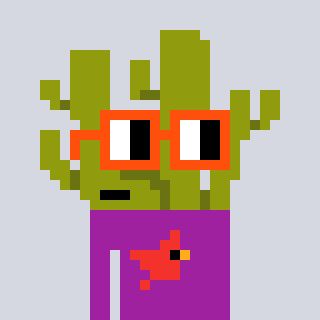
a pixel art character with square orange glasses, a cactus-shaped head and a magenta-colored body on a cool background